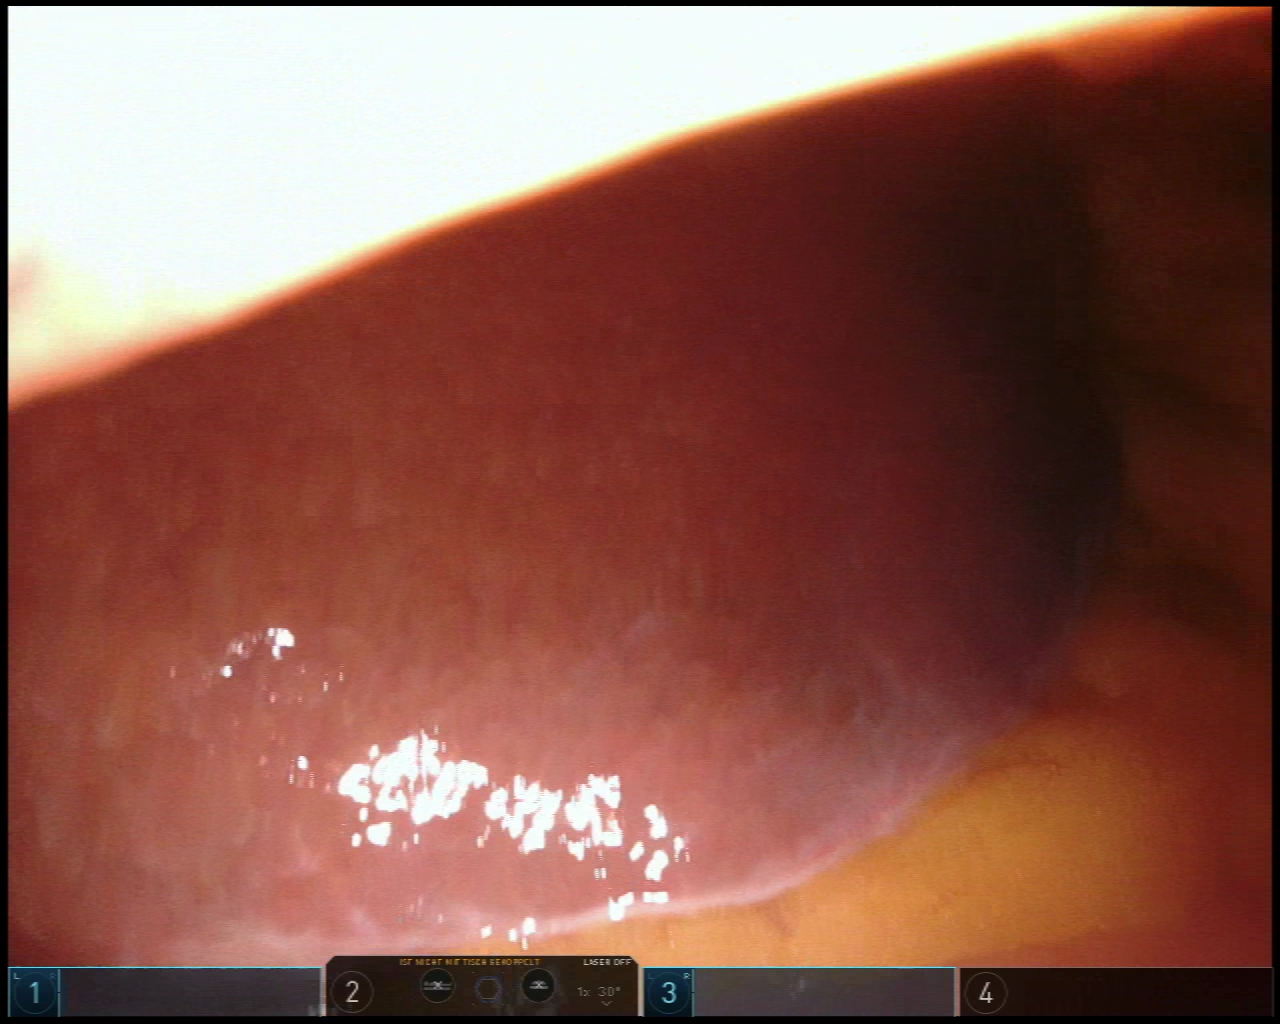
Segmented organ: liver
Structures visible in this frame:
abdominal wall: no
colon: no
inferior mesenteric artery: no
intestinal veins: no
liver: yes
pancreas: no
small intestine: no
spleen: no
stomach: no
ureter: no
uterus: no
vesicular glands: no